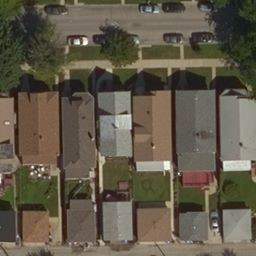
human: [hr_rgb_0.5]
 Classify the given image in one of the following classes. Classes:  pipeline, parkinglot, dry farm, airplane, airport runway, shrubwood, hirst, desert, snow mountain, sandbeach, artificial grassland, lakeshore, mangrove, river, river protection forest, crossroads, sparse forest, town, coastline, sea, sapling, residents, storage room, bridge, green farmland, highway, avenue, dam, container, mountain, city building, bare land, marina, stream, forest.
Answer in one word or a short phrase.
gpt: residents